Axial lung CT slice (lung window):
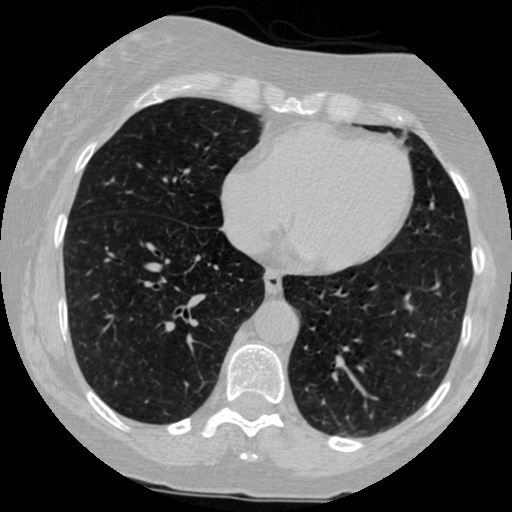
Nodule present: no